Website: lowes
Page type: address-validator
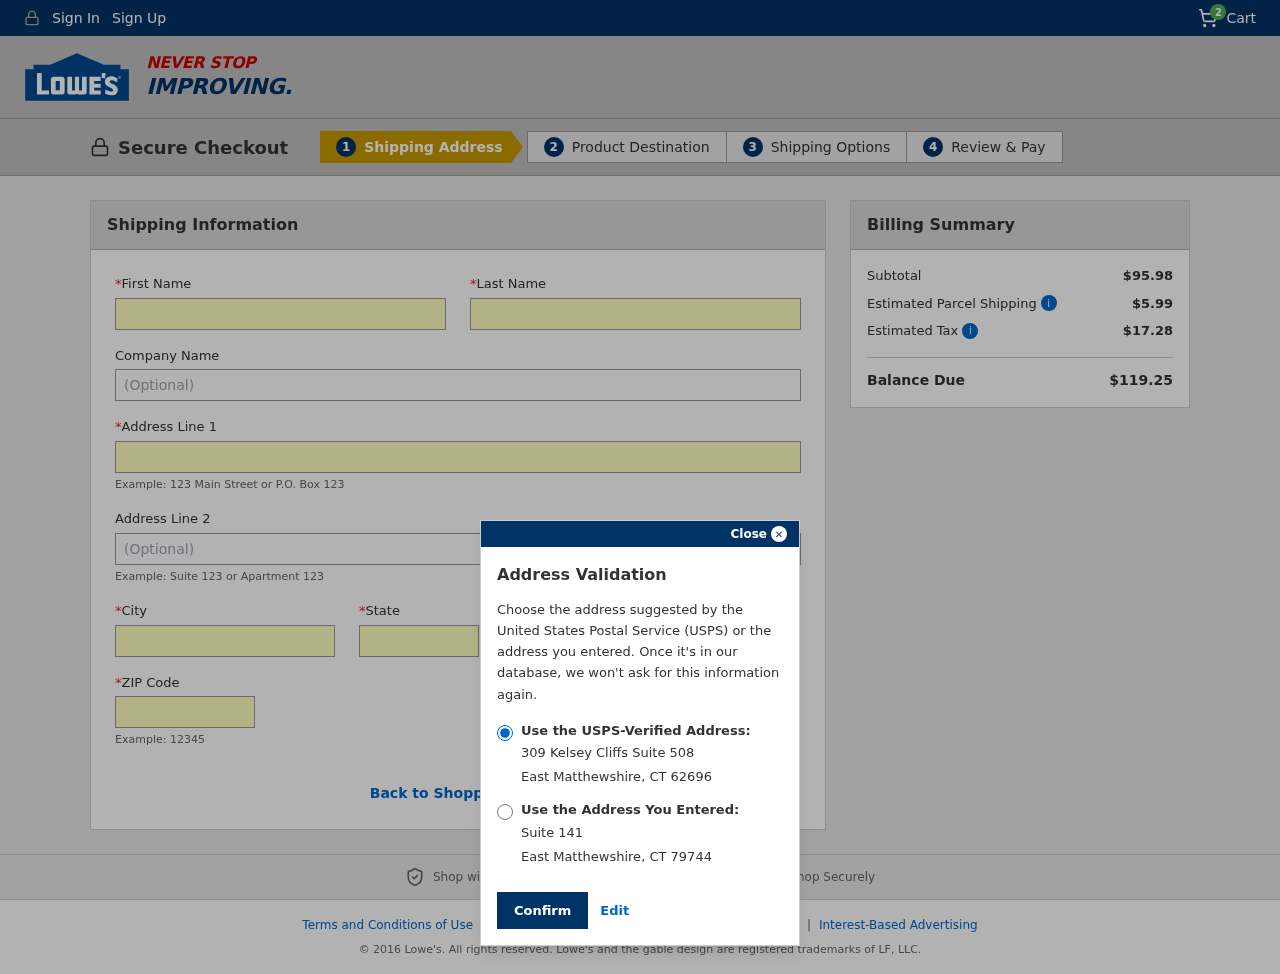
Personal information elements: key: PII_CITY
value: East Matthewshire
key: PII_FIRSTNAME
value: Glenn
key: PII_LASTNAME
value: Morgan
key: PII_POSTCODE
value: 62696
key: PII_POSTCODE2
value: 79744
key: PII_STATE
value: Connecticut
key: PII_STATE_ABBR
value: CT
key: PII_STREET
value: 309 Kelsey Cliffs Suite 508
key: PII_STREET2
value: Suite 141
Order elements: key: ORDER_NUM_ITEMS
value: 2
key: ORDER_SUBTOTAL
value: $95.98
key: ORDER_SHIPPING_COST
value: $5.99
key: ORDER_TAX
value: $17.28
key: ORDER_TOTAL
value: $119.25